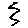
Label: zigzag